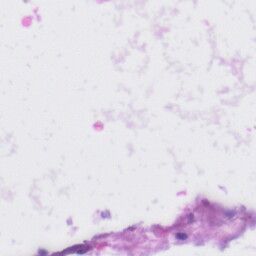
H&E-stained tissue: Liver